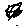
Label: triangle